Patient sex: M
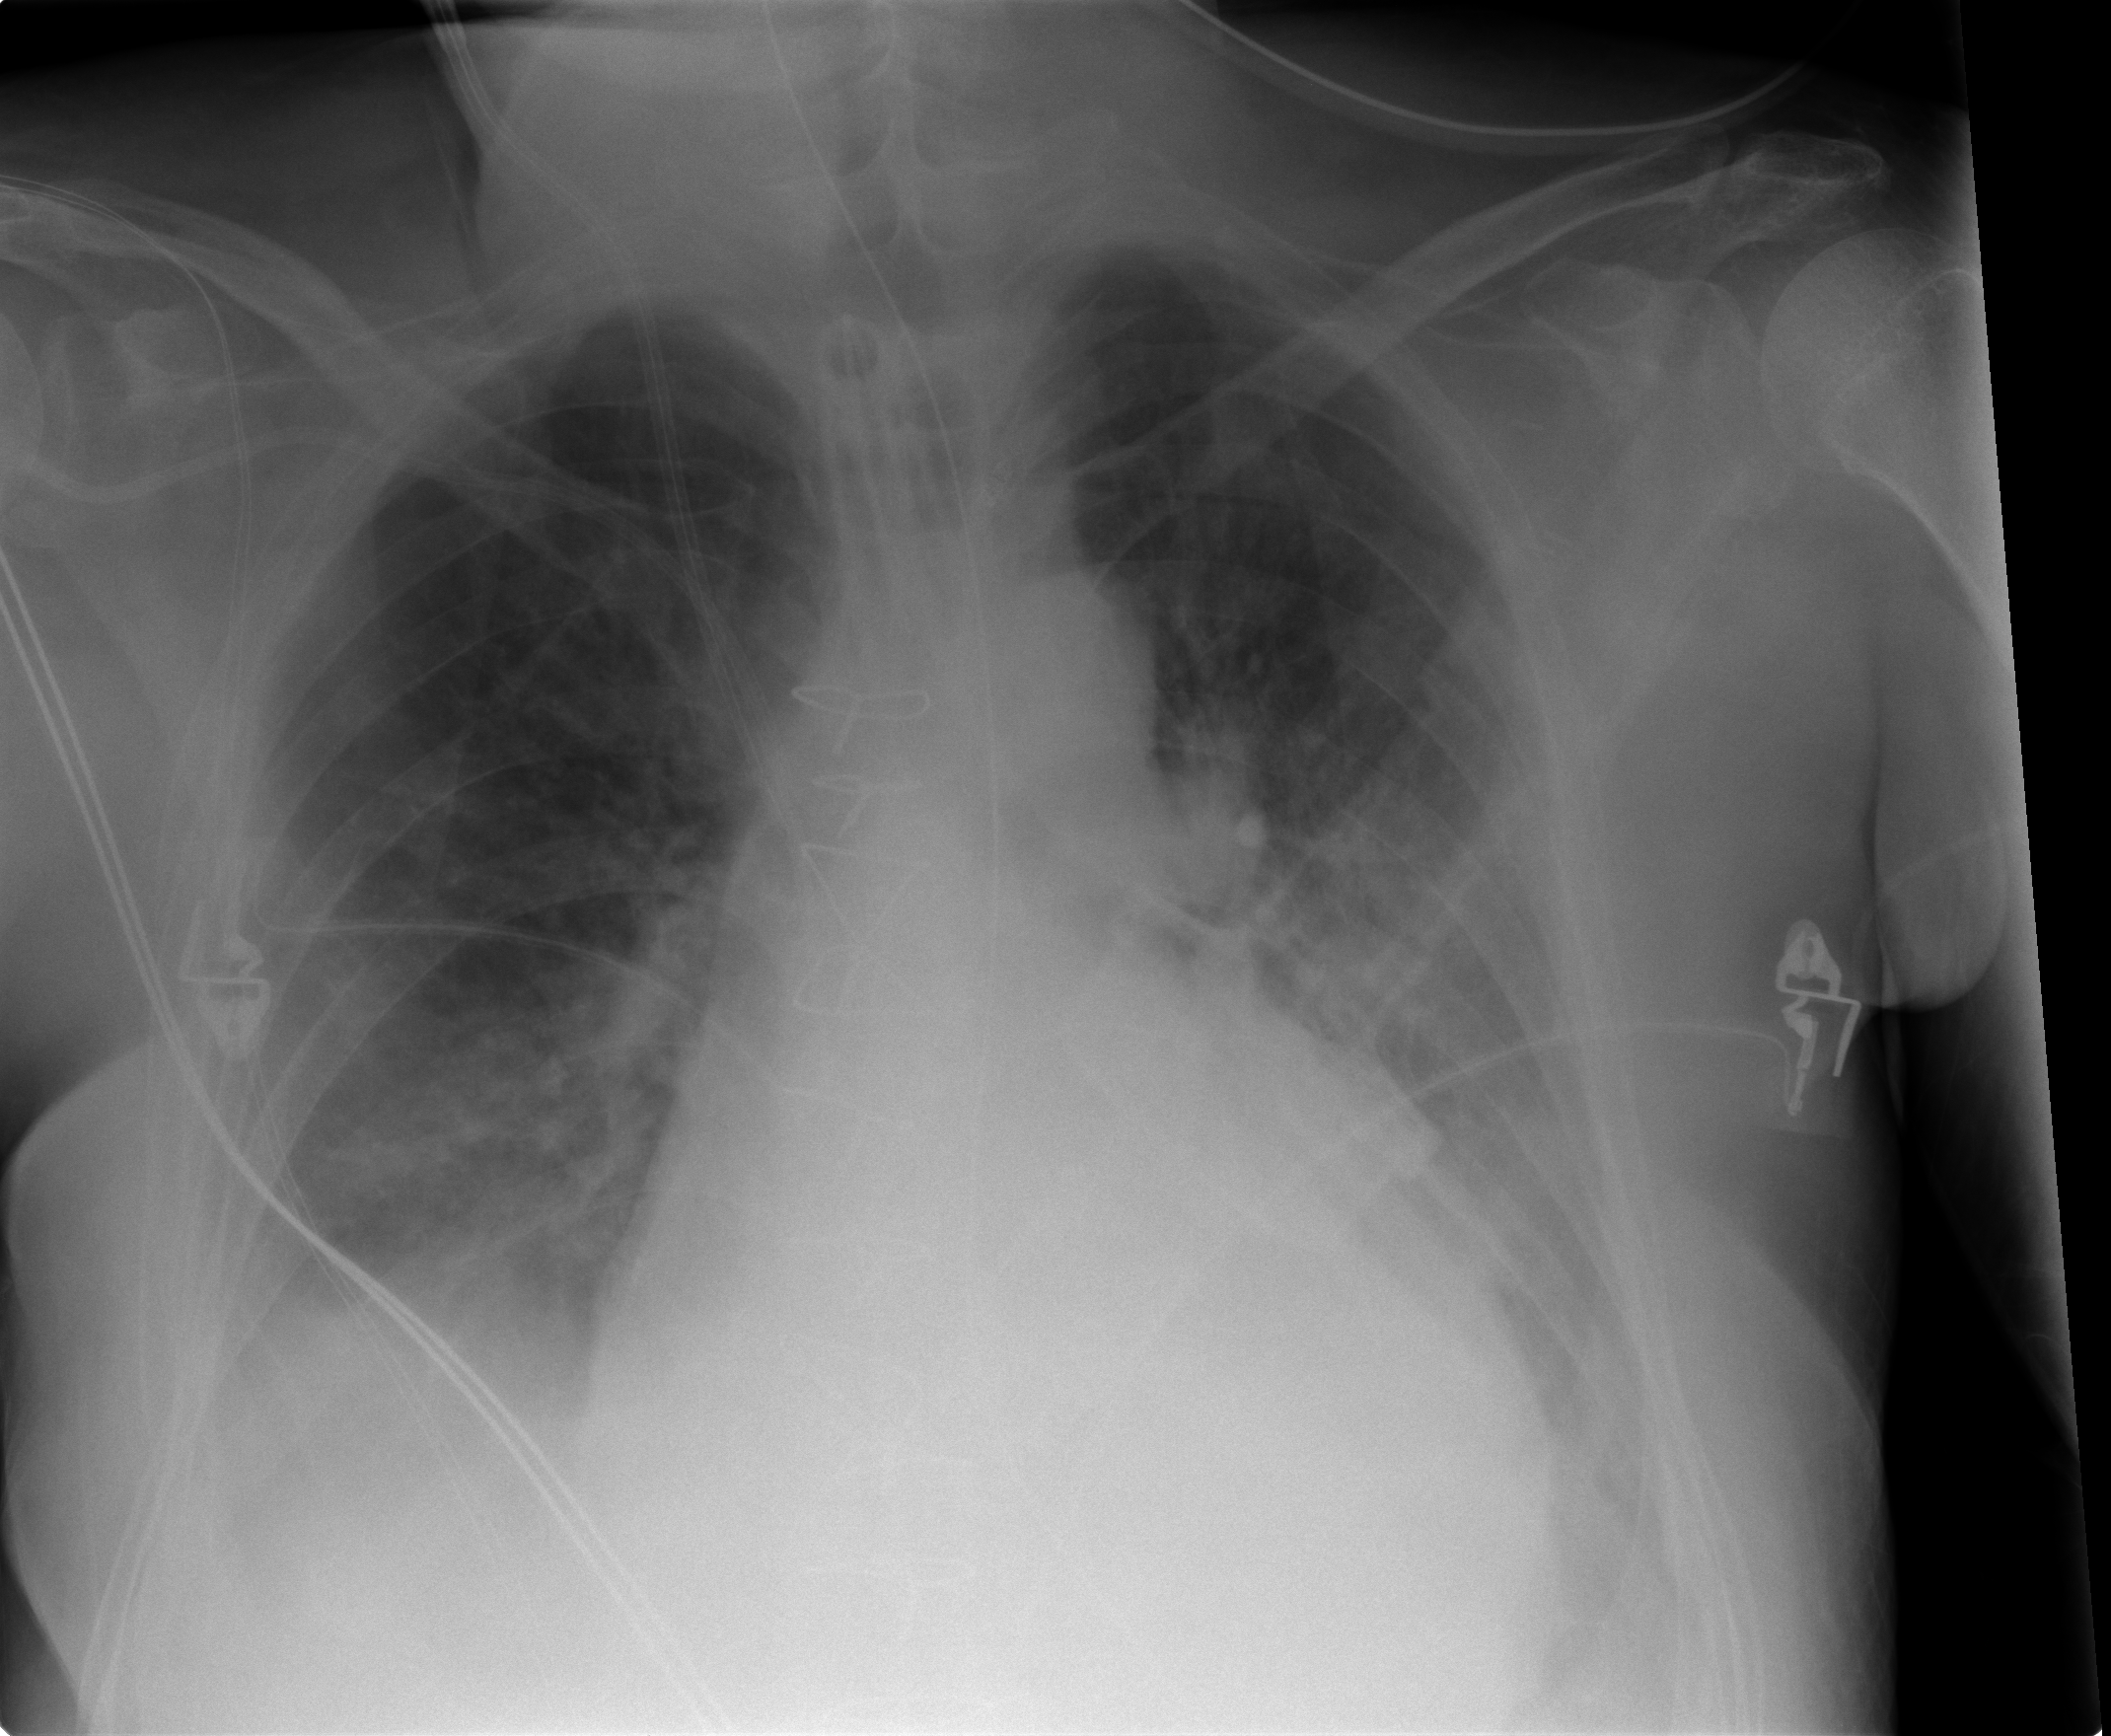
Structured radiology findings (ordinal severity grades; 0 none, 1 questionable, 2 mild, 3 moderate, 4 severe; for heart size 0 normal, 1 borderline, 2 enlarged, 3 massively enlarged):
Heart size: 2
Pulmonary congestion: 3
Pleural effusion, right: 2
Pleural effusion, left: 2
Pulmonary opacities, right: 2
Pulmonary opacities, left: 1
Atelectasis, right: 2
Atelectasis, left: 2